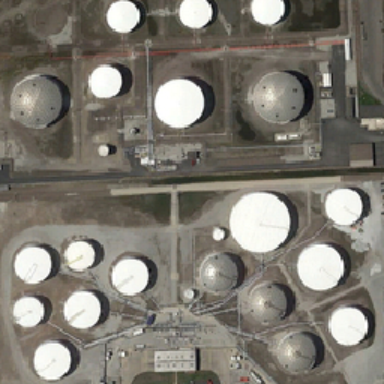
Many trays are together .